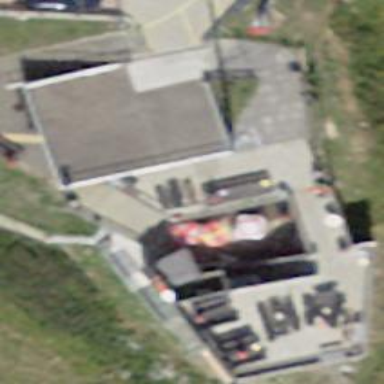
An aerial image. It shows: Toilets.